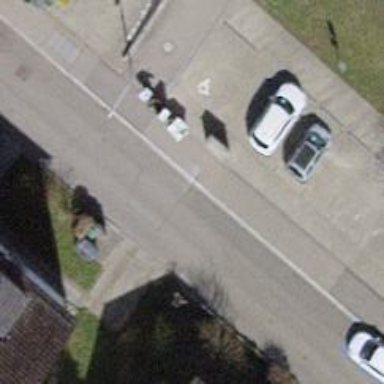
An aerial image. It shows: Street cabinet used for power utility.